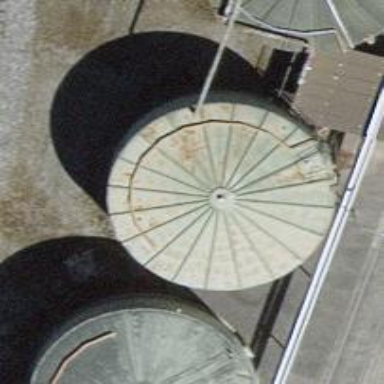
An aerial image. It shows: Storage tank building.